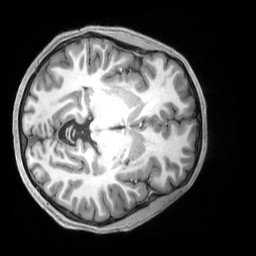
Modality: T1w
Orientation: axial
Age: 26
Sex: male
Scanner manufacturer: siemens
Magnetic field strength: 3 T
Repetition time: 2.3 s
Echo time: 0.00229 s